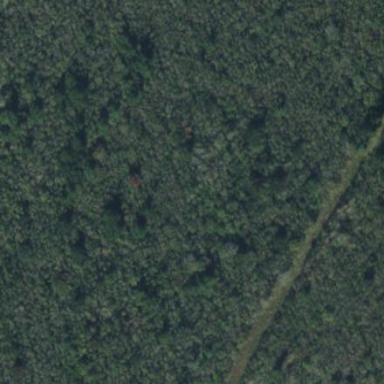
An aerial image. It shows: Forest area.